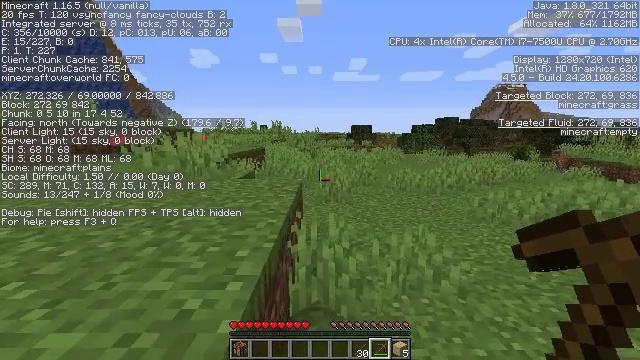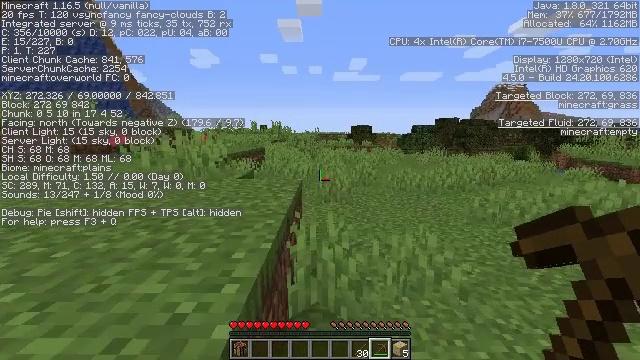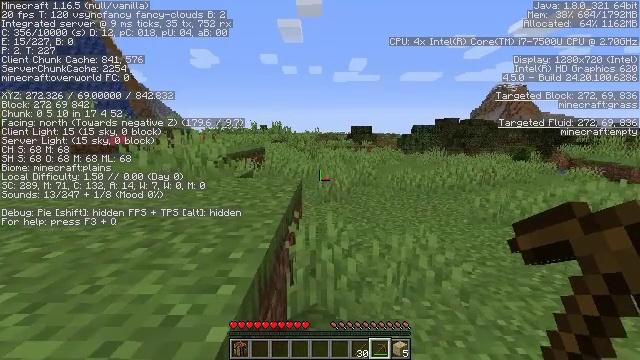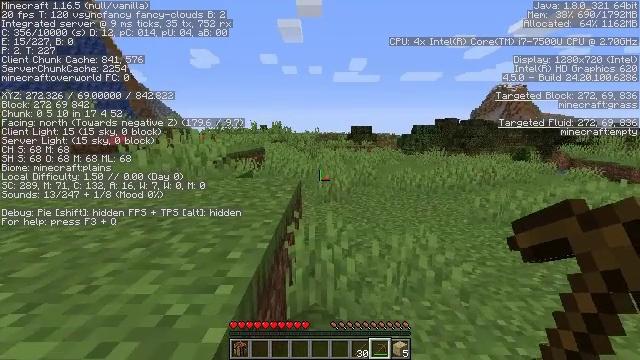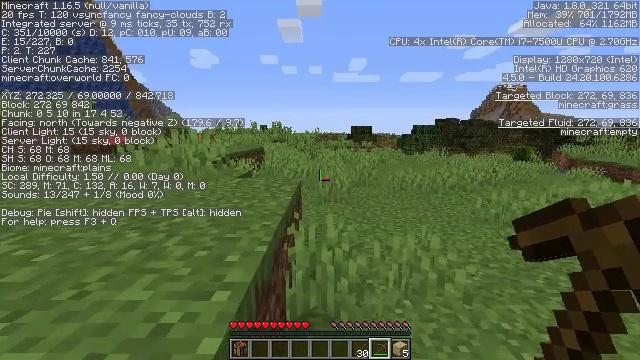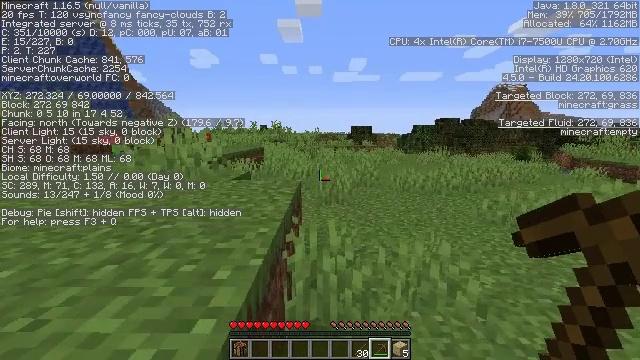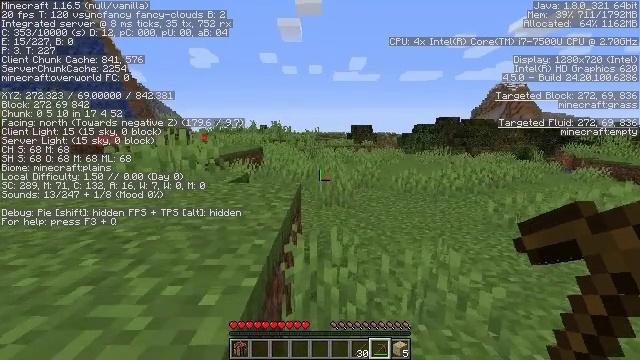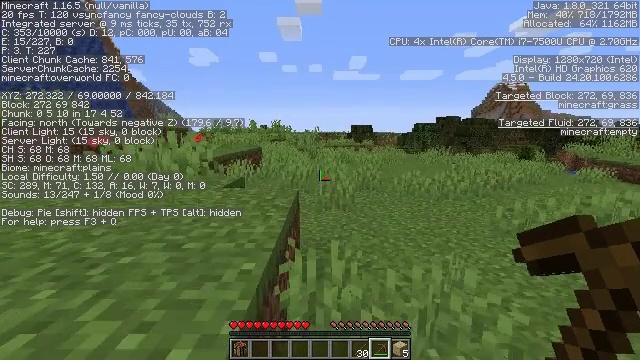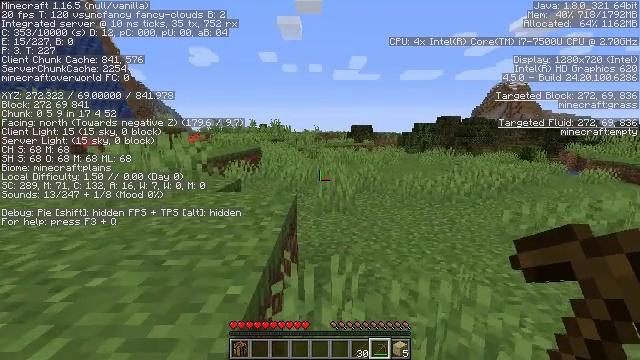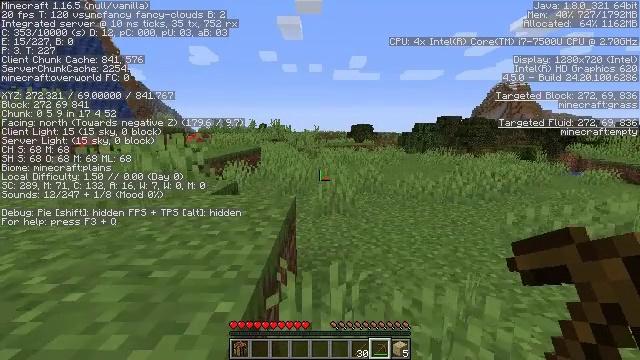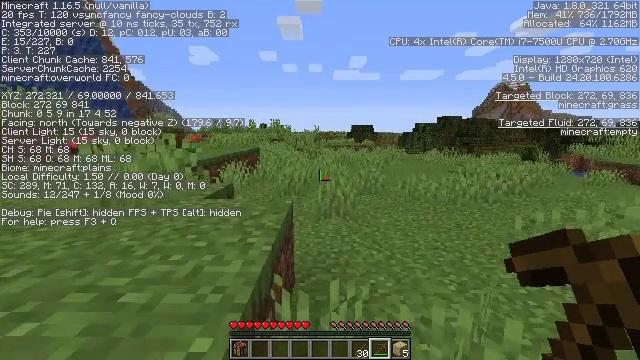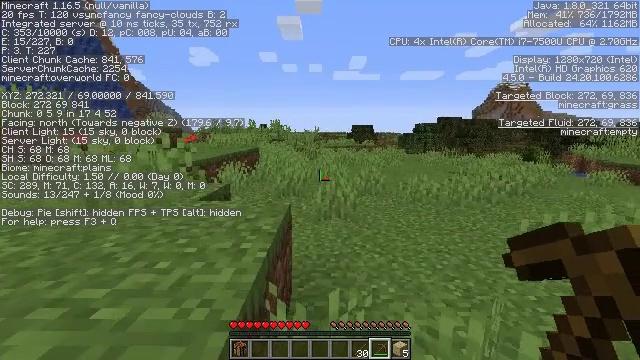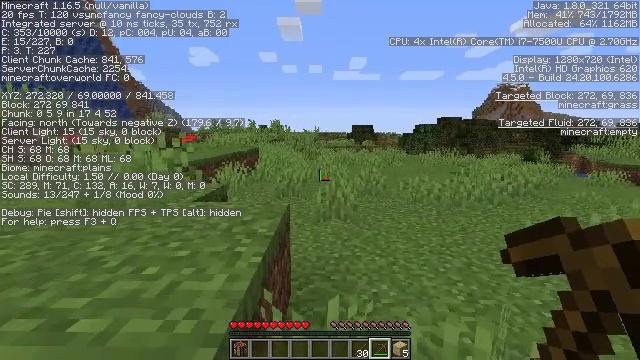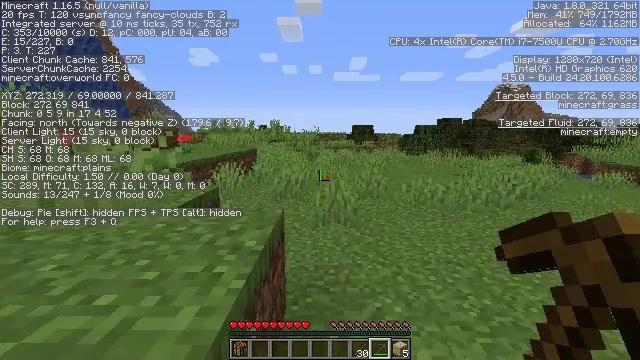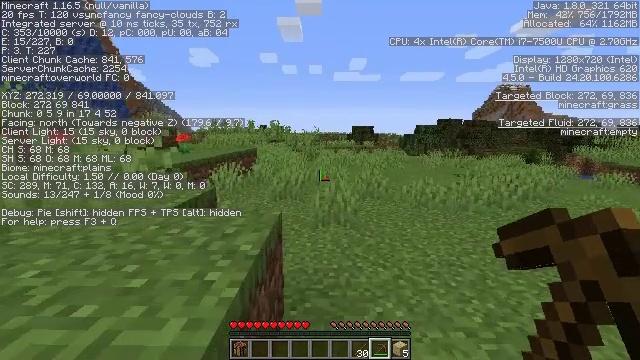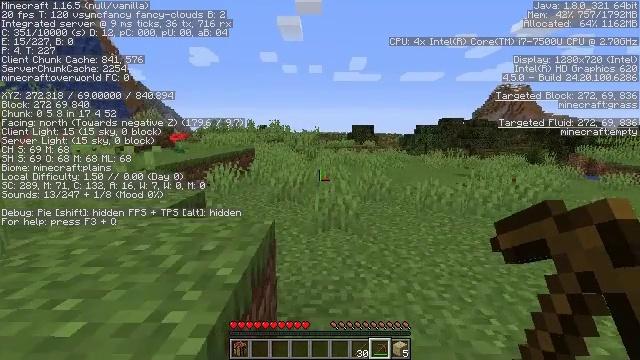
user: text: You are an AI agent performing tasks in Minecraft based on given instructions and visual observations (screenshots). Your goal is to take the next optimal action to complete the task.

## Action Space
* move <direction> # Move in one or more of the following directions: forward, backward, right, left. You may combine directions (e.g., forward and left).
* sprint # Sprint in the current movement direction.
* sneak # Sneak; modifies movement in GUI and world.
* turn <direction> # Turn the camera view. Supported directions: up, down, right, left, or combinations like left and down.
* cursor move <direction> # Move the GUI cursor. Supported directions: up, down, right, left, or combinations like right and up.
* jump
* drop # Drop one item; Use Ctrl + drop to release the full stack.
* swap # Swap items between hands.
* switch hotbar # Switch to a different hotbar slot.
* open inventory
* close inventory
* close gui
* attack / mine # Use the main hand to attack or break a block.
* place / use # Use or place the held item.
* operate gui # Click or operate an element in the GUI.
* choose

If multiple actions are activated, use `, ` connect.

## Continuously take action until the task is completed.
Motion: motion action
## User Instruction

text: Break the grass block.
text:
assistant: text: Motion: no_op
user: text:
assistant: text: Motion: no_op
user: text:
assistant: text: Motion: no_op
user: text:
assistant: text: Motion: move forward
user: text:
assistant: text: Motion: move forward
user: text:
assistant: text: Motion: move forward
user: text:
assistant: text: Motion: move forward
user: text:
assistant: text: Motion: move forward
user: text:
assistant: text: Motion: move forward
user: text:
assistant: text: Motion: no_op
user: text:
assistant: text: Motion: no_op
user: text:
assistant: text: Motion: move forward
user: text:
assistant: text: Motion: move forward
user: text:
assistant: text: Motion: move forward
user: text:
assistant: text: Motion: move forward
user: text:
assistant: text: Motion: move forward
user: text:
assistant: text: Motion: move forward and move right
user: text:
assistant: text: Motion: move forward and move right
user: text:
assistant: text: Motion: move forward and move right
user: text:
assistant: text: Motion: move forward and move right, turn right
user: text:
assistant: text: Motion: move forward and move right, turn right
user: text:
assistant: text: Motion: move forward and move right, turn right
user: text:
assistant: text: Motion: move right, turn right
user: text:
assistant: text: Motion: move right
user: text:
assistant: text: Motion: move right
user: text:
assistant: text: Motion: move right
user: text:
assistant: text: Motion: move right
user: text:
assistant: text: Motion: no_op
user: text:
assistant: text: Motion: no_op
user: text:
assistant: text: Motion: no_op